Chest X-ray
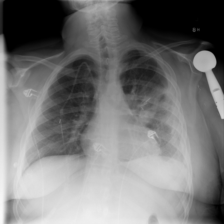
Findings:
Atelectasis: negative
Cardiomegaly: negative
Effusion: negative
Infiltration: negative
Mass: negative
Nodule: negative
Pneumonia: negative
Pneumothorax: negative
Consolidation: negative
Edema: negative
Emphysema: negative
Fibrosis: negative
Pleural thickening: negative
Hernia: negative